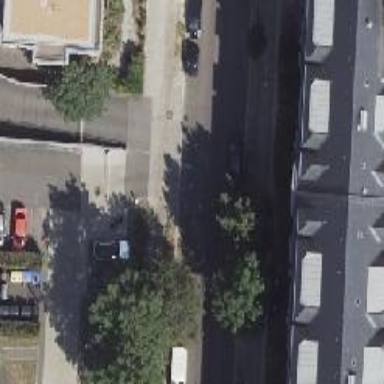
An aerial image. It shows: Residential road with asphalt surface and separate sidewalks. There are parallel parking lanes on both sides of the road.